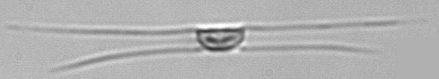
Label: Chaetoceros_similis